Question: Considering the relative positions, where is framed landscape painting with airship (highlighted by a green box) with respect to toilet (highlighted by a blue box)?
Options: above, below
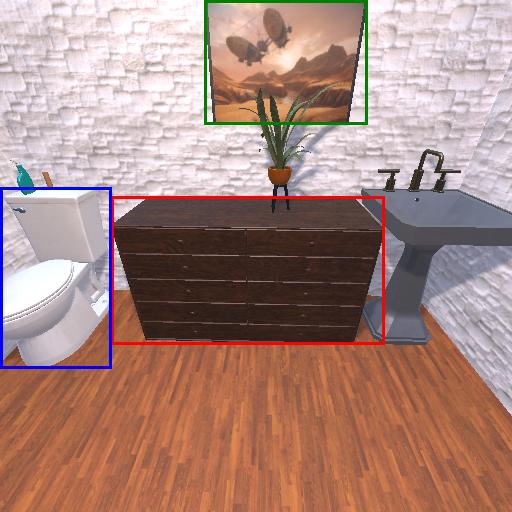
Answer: above